Field crop: maize
Growth stage: 2
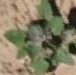
Species: chenopodium